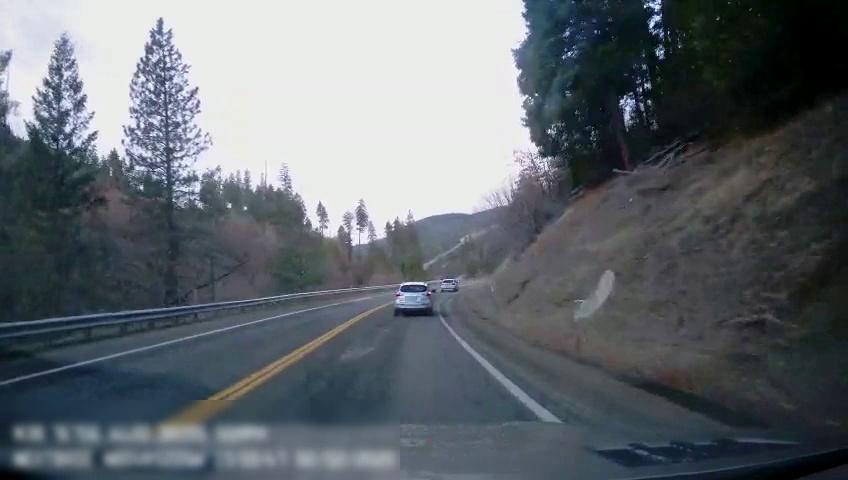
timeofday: Day
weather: Sunny
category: Drivable Space
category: Vehicles | Car
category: Vehicles | SUV
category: Lanes | Current Lane
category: Lanes | Alternate Lane
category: Lanes | Alternate Lane